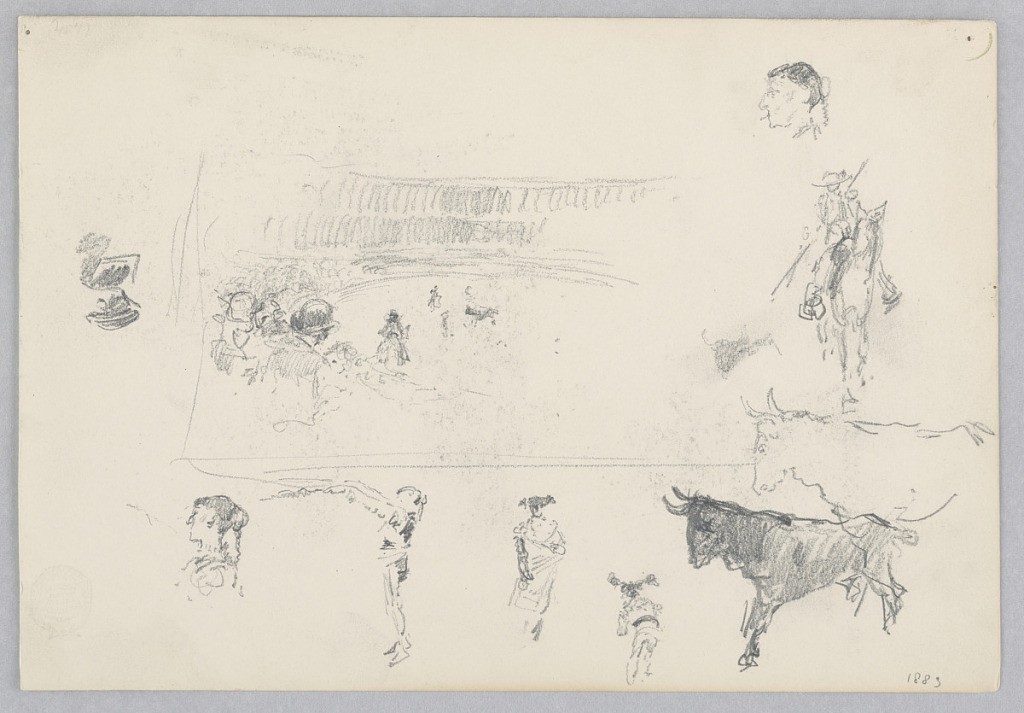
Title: Bullfight, Spain
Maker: Robert Frederick Blum, American, 1857–1903
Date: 1883
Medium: Graphite on wove paper
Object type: Drawing
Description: Center, Sketch of a bullfight; Below, Partial sketches of a male figure and a bull.